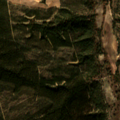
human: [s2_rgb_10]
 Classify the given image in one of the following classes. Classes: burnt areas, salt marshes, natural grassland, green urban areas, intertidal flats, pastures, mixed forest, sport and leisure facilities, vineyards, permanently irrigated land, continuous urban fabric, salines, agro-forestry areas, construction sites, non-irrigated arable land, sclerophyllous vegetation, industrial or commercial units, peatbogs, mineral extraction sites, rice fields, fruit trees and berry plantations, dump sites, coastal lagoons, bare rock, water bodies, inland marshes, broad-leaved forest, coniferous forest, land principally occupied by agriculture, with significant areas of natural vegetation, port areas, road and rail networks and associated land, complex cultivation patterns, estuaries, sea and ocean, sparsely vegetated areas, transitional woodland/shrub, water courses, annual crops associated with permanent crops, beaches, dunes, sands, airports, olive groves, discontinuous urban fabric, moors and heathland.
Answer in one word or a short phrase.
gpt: non-irrigated arable land, broad-leaved forest, transitional woodland/shrub